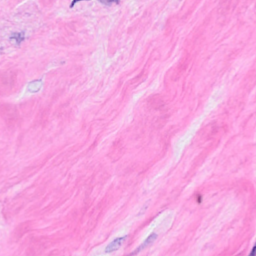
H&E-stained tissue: Breast